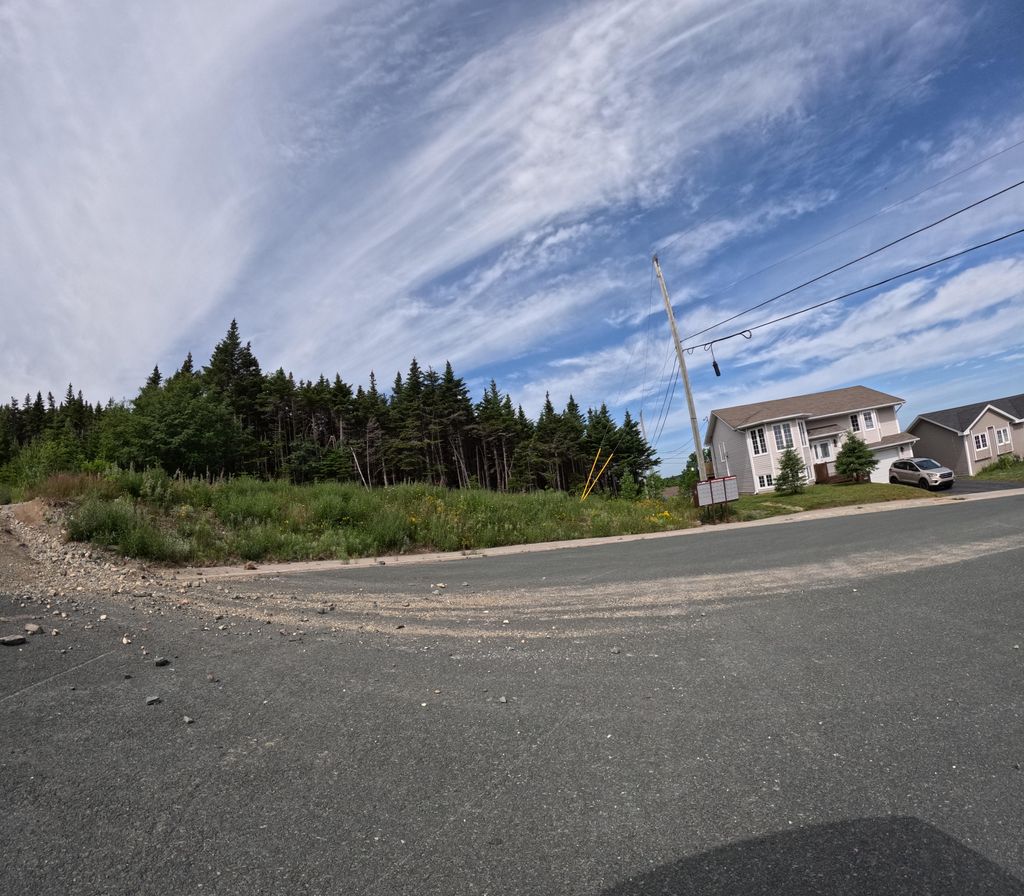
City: st_johns